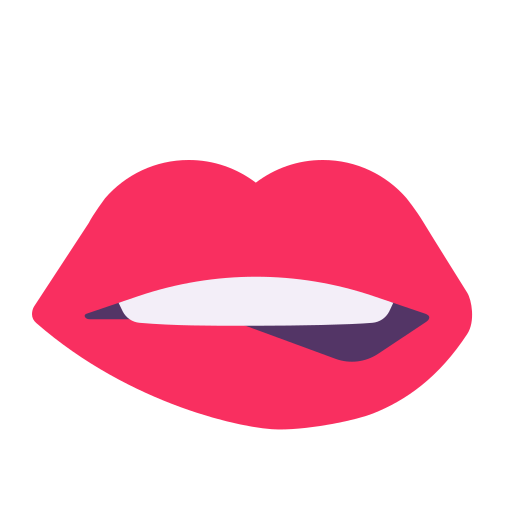
biting lip flat